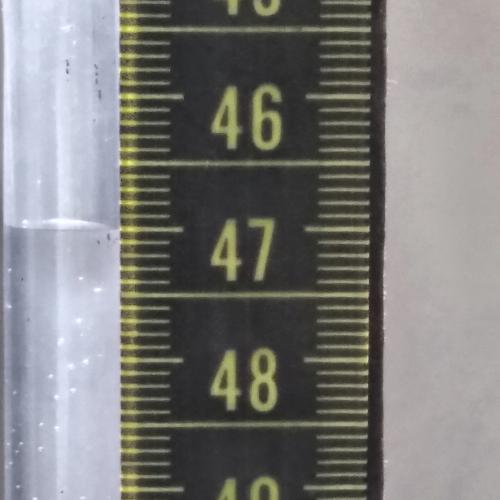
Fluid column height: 47.0 cm